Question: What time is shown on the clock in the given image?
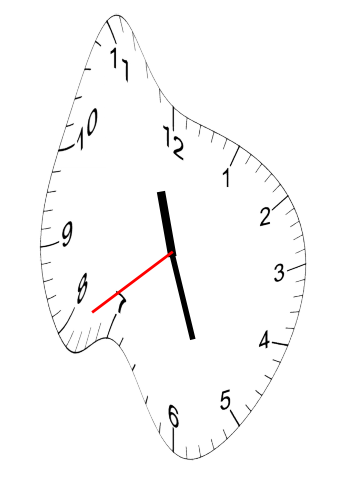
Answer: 11:26:39